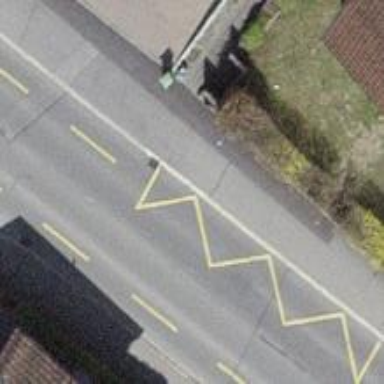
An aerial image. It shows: Bus stop with stop position for public transport.